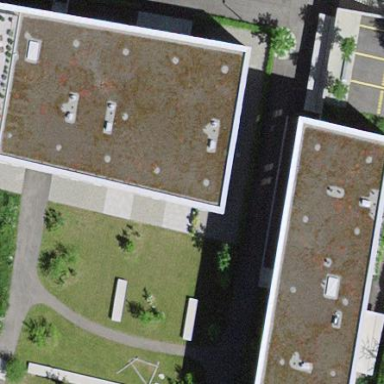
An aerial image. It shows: Building with flat roof.